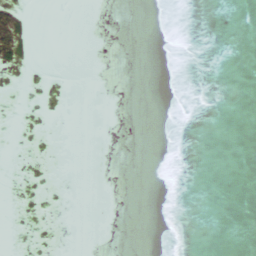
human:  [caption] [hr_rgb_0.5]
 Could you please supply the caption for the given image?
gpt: The beach is made of green water and white sands .

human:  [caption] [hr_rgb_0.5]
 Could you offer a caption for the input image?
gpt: Waves are slapping a white sand beach throwing up white foam and some plants on the beach .

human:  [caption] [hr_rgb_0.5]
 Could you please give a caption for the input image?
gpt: This is a beach with blue sea and white sands .

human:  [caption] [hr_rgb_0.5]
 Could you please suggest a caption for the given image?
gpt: Waves are slapping a white sand beach and some plants on the beach .

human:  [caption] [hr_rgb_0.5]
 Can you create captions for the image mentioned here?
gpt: Violent waves beat a white sand beach and throw up white foams .